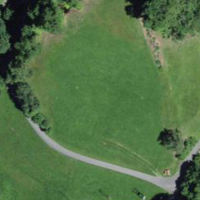
EUNIS habitat code: 24
Species observed at this site:
Teucrium scorodonia